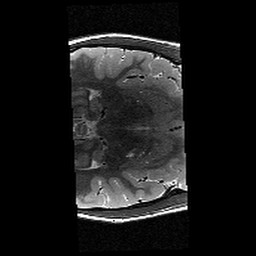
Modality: T2w
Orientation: axial
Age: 12
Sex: female
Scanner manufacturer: siemens
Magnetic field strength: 3 T
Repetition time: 9.23 s
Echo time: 0.067 s